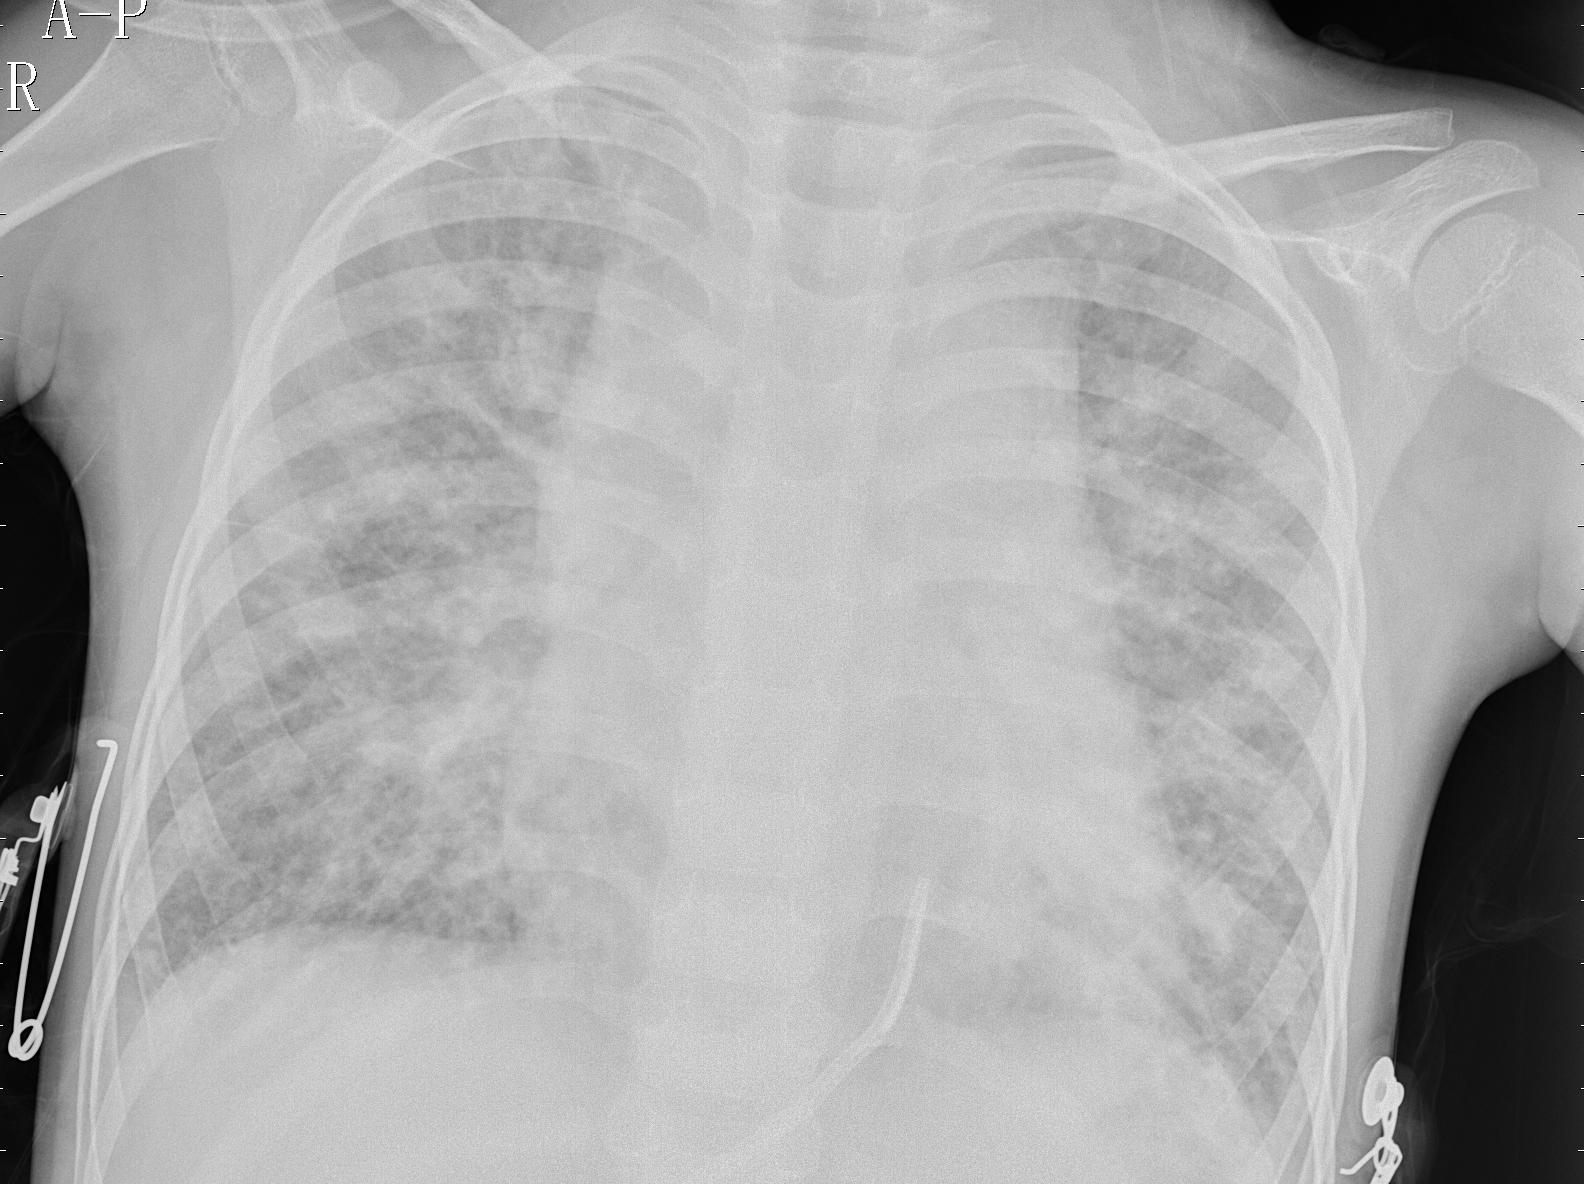
Diagnosis: PNEUMONIA